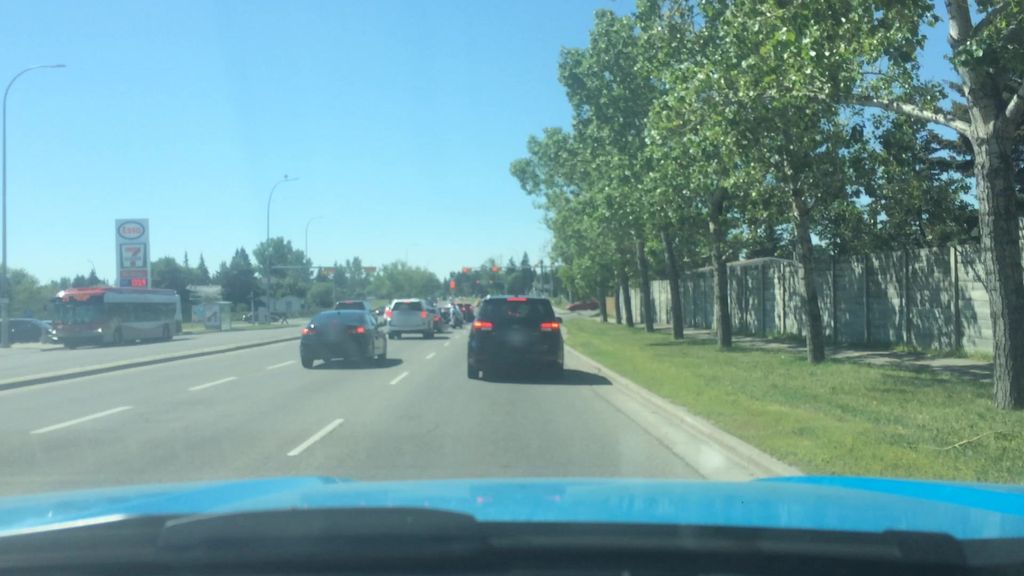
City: calgary